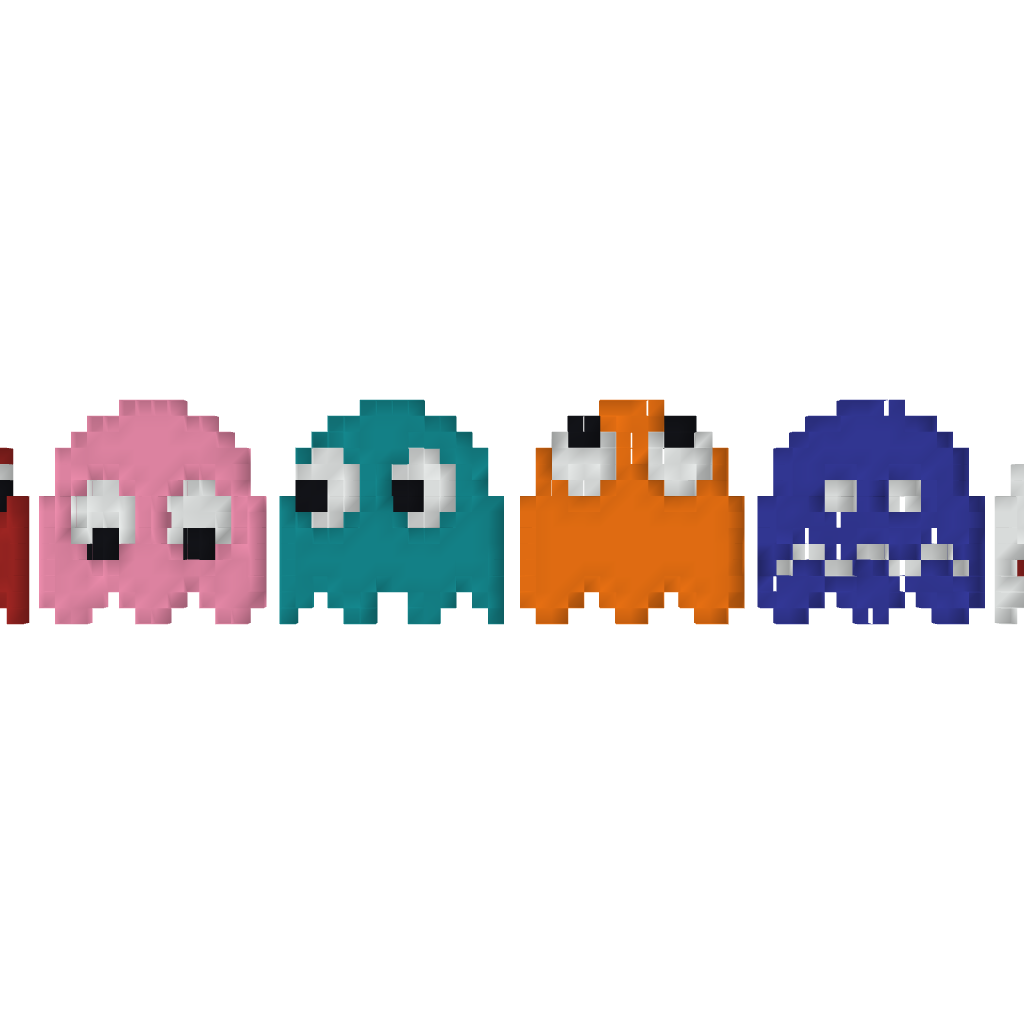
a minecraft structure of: Pac-man Ghosts